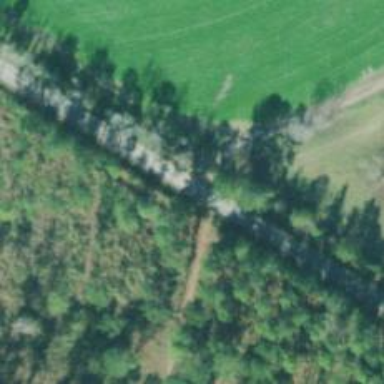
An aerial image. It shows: Unclassified road.